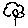
Label: flower